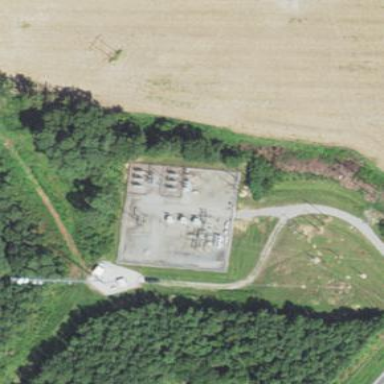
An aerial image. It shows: Distribution power substation secured by fence.